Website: apple
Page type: billing-address
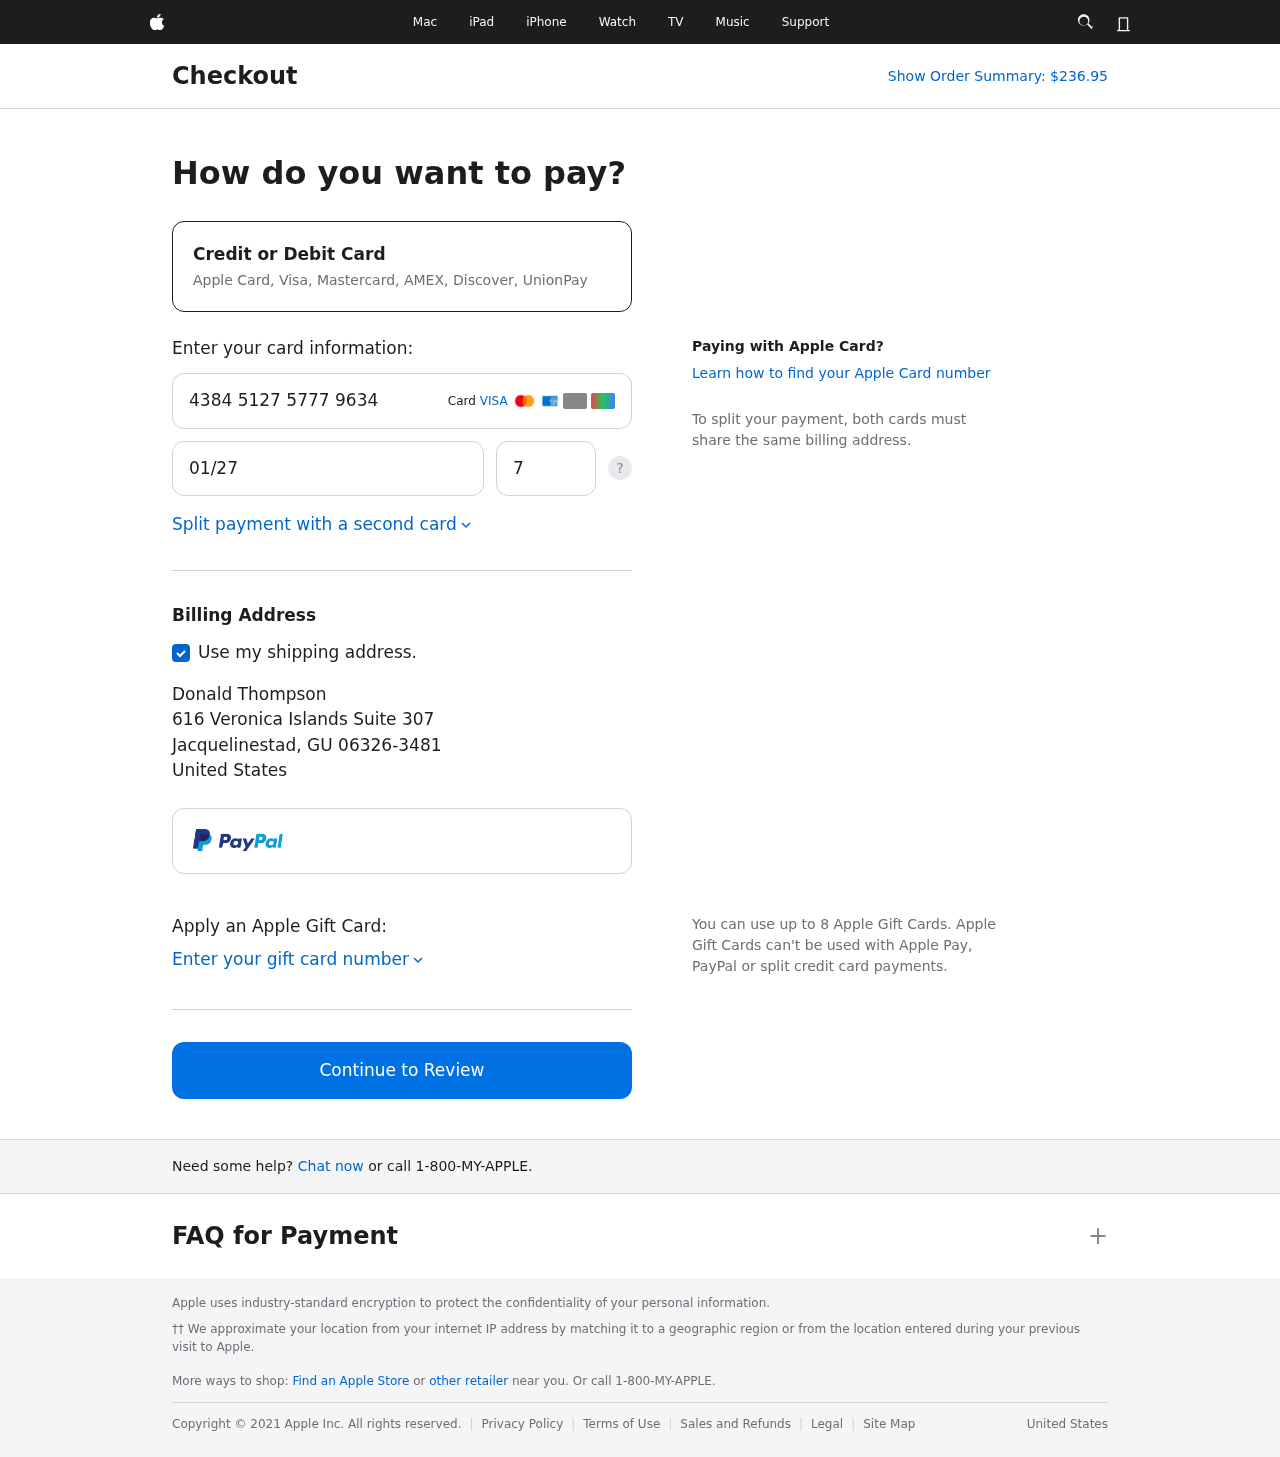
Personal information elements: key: PII_CARD_CVV
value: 765
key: PII_CARD_EXPIRY
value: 01/27
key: PII_CARD_NUMBER
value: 4384 5127 5777 9634
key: PII_CITY
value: Jacquelinestad
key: PII_COUNTRY
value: United States
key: PII_FULLNAME
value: Donald Thompson
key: PII_POSTCODE_FULL
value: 06326-3481
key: PII_STATE_ABBR
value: GU
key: PII_STREET
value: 616 Veronica Islands Suite 307
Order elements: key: ORDER_TOTAL
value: Show Order Summary: $236.95